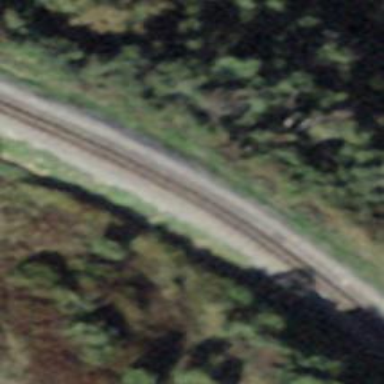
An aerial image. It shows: Preserved narrow gauge railway.